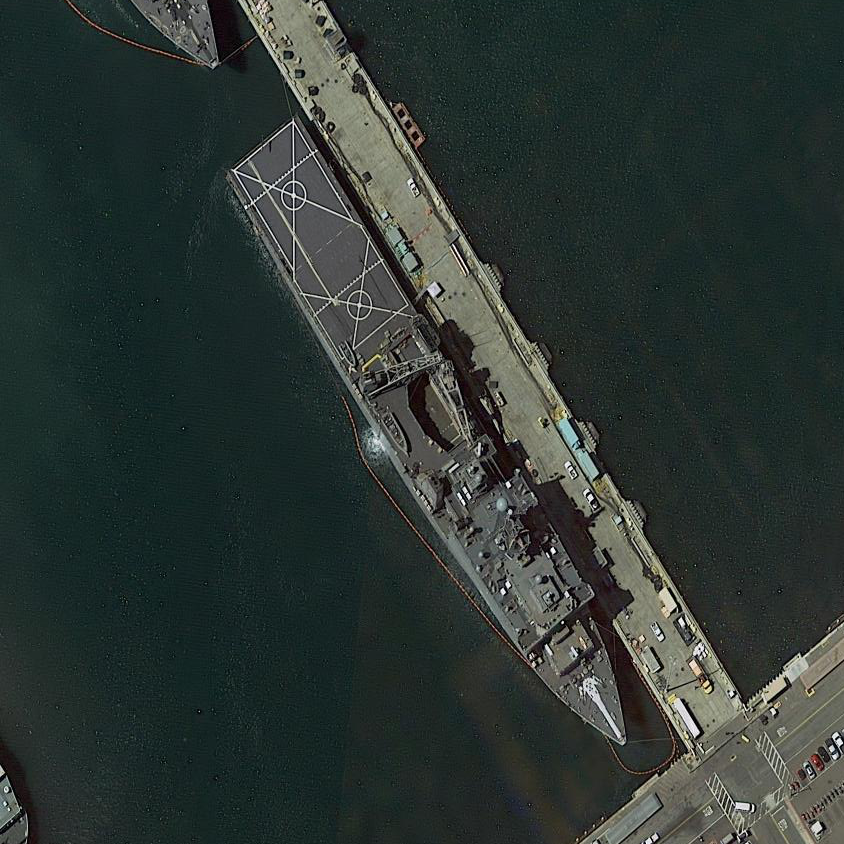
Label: combat